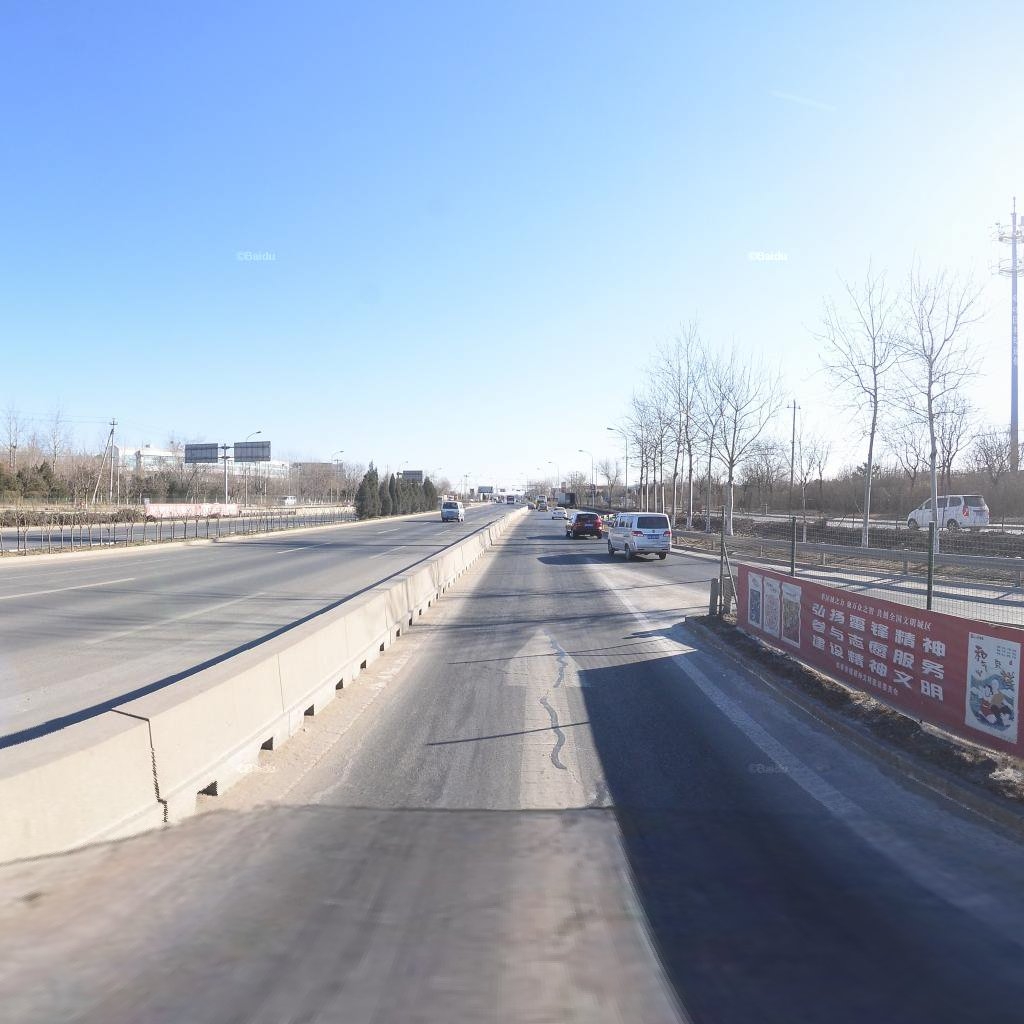
Region: Haidian
Road damage annotations: longitudinal patch, longitudinal patch, longitudinal patch